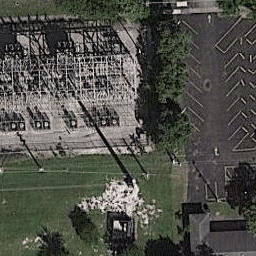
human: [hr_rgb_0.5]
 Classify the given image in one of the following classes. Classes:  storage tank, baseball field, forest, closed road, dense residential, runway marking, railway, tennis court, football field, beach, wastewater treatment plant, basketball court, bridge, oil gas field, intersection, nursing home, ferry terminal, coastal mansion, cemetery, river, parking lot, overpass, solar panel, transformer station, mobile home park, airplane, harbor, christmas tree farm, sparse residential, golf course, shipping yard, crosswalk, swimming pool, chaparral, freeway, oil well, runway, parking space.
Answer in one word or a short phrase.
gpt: transformer station